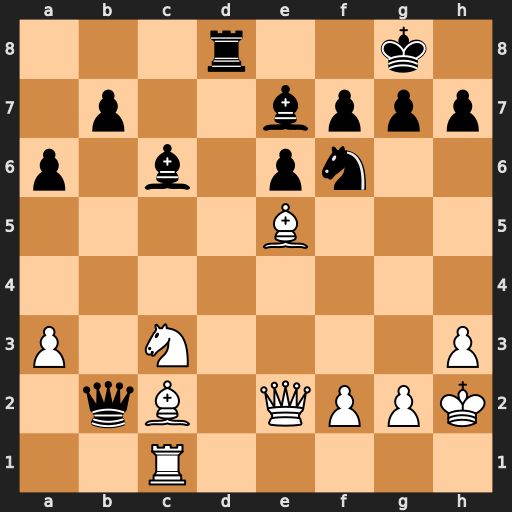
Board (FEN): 3r2k1/1p2bppp/p1b1pn2/4B3/8/P1N4P/1qB1QPPK/2R5
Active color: w
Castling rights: -
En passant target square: -
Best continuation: Bxh7+ Kxh7 Qxb2